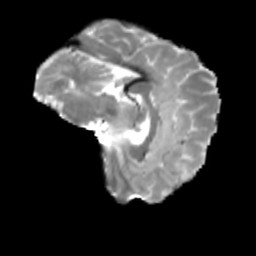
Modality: T2w
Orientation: sagittal
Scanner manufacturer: siemens
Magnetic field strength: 3 T
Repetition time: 4 s
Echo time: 0.0594 s